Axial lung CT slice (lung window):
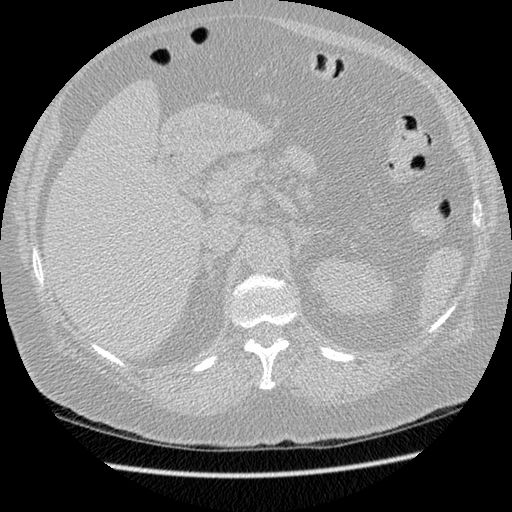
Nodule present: no